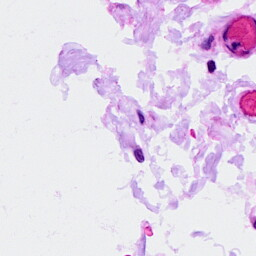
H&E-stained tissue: Breast